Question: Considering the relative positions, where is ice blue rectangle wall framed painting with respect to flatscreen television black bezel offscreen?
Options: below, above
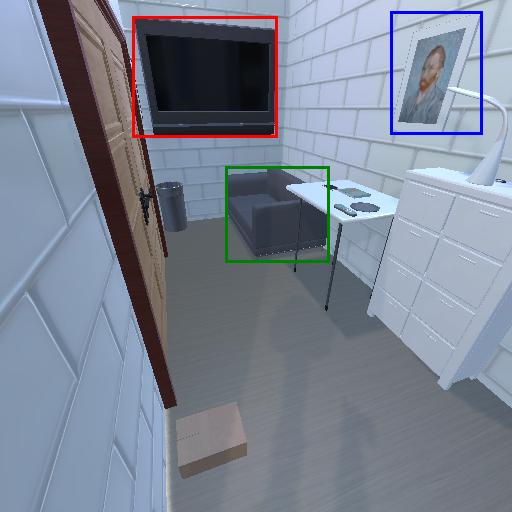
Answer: below